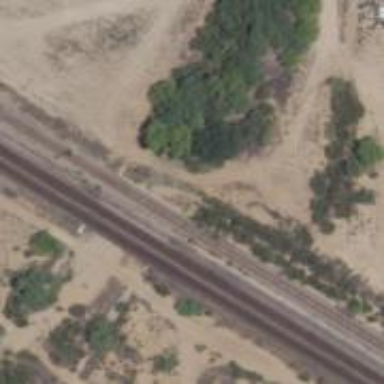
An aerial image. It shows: Bridge over railway line.